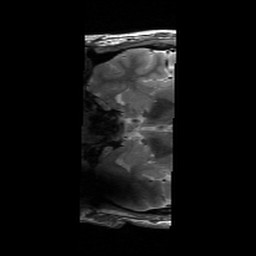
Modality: T2w
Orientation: coronal
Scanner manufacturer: siemens
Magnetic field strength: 6.98 T
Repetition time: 5.65 s
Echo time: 0.044 s